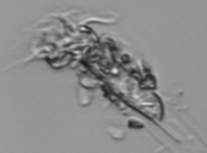
Label: Tintinnina